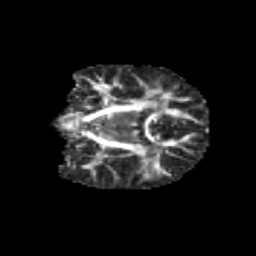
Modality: FA
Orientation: coronal
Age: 9
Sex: female
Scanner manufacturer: siemens
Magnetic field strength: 3 T
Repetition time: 3.8 s
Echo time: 0.07 s